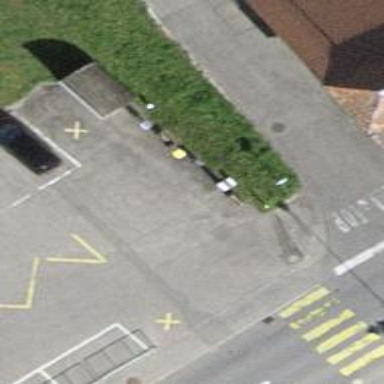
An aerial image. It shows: Post box is visible.